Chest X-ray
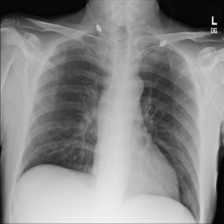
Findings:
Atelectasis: negative
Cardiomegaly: negative
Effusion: negative
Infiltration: negative
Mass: negative
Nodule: negative
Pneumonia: negative
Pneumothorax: negative
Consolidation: negative
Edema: negative
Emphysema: negative
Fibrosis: negative
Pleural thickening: negative
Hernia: negative